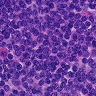
Metastatic tissue present: no